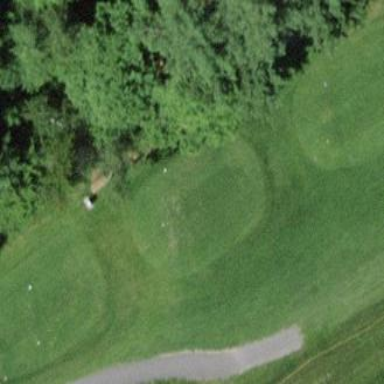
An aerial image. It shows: Golf tee.